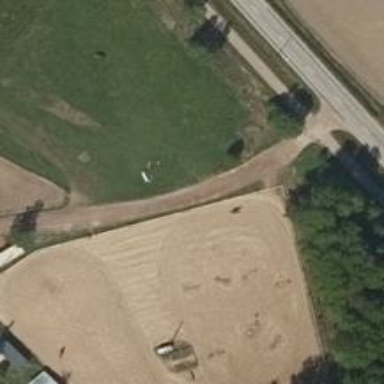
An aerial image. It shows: Leisure land designated for horse riding.